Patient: sex F, age 39
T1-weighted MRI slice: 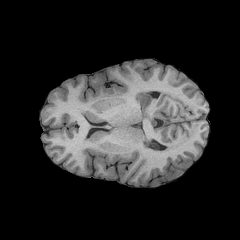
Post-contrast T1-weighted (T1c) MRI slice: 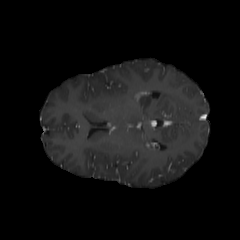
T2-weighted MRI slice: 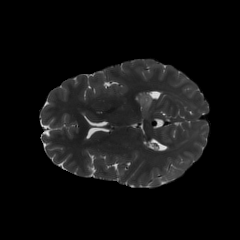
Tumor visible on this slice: yes
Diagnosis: Astrocytoma, IDH-mutant
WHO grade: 4